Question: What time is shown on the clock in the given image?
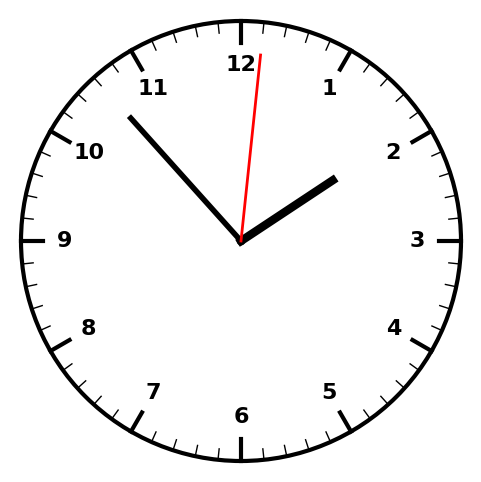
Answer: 01:53:01